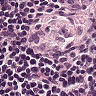
Metastatic tissue present: no